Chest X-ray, AP view. Patient: 46 years old, sex F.
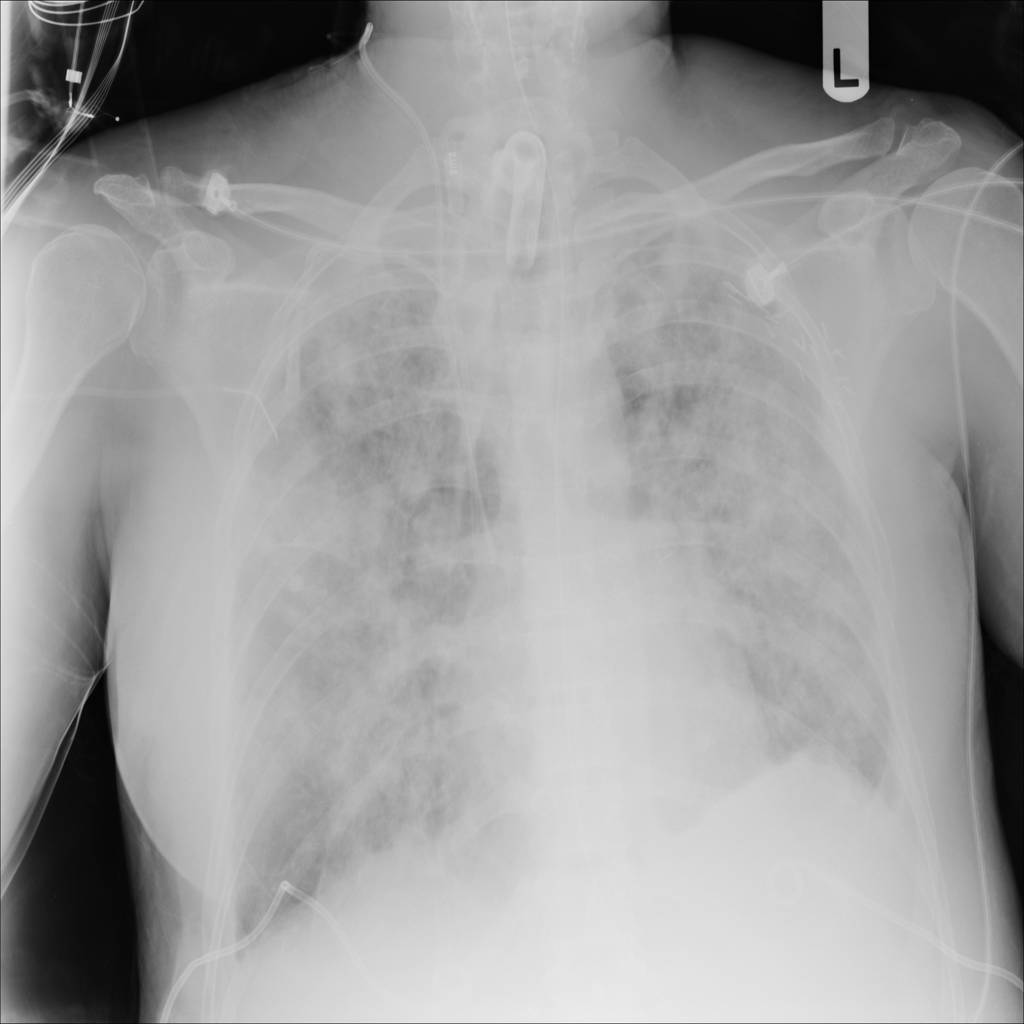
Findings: No Finding